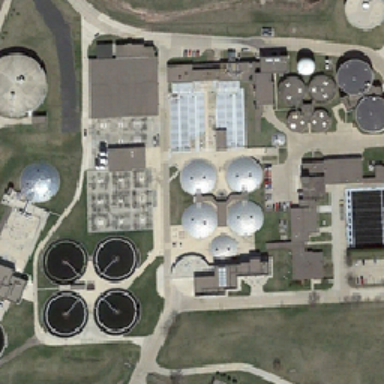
There are four silvery columnar tanks some columnar tanks of different sizes and some round pools .